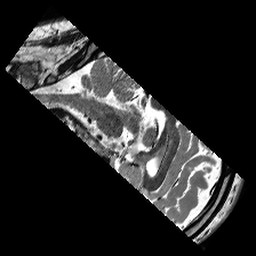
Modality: T2w
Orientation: sagittal
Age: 30
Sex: male
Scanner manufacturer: siemens
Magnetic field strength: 3 T
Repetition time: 6.1 s
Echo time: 0.104 s